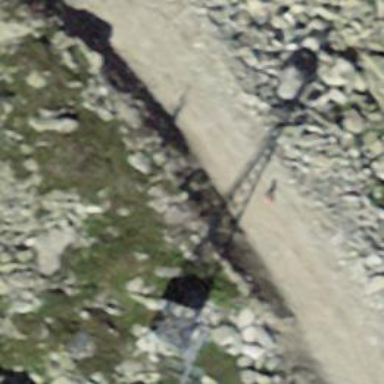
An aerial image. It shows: Intermediate downhill track with grade4 tracktype.